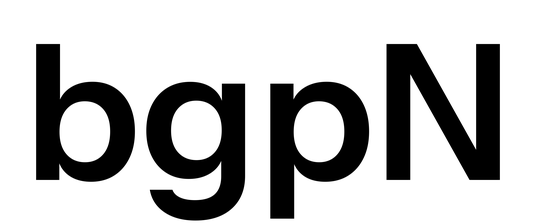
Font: InstrumentSans_SemiBold